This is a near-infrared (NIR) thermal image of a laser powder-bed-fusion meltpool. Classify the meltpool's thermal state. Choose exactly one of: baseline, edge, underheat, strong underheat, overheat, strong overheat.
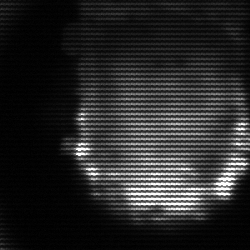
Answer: baseline